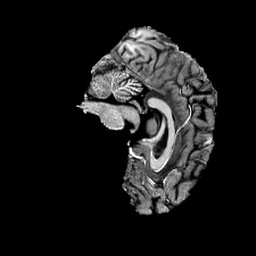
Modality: T1w
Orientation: sagittal
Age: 25
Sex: female
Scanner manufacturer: siemens
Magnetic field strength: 6.98 T
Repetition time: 6 s
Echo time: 0.00302 s